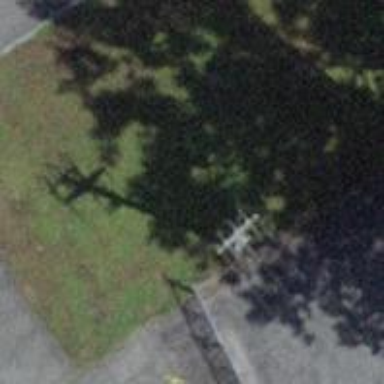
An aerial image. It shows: Concrete power pole.